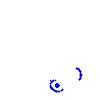
Particle: pion